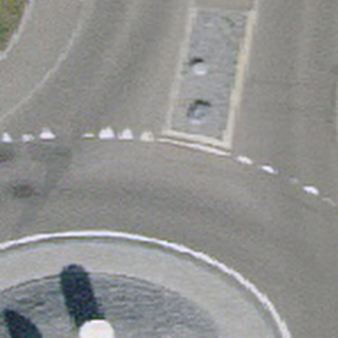
Label: other